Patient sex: M
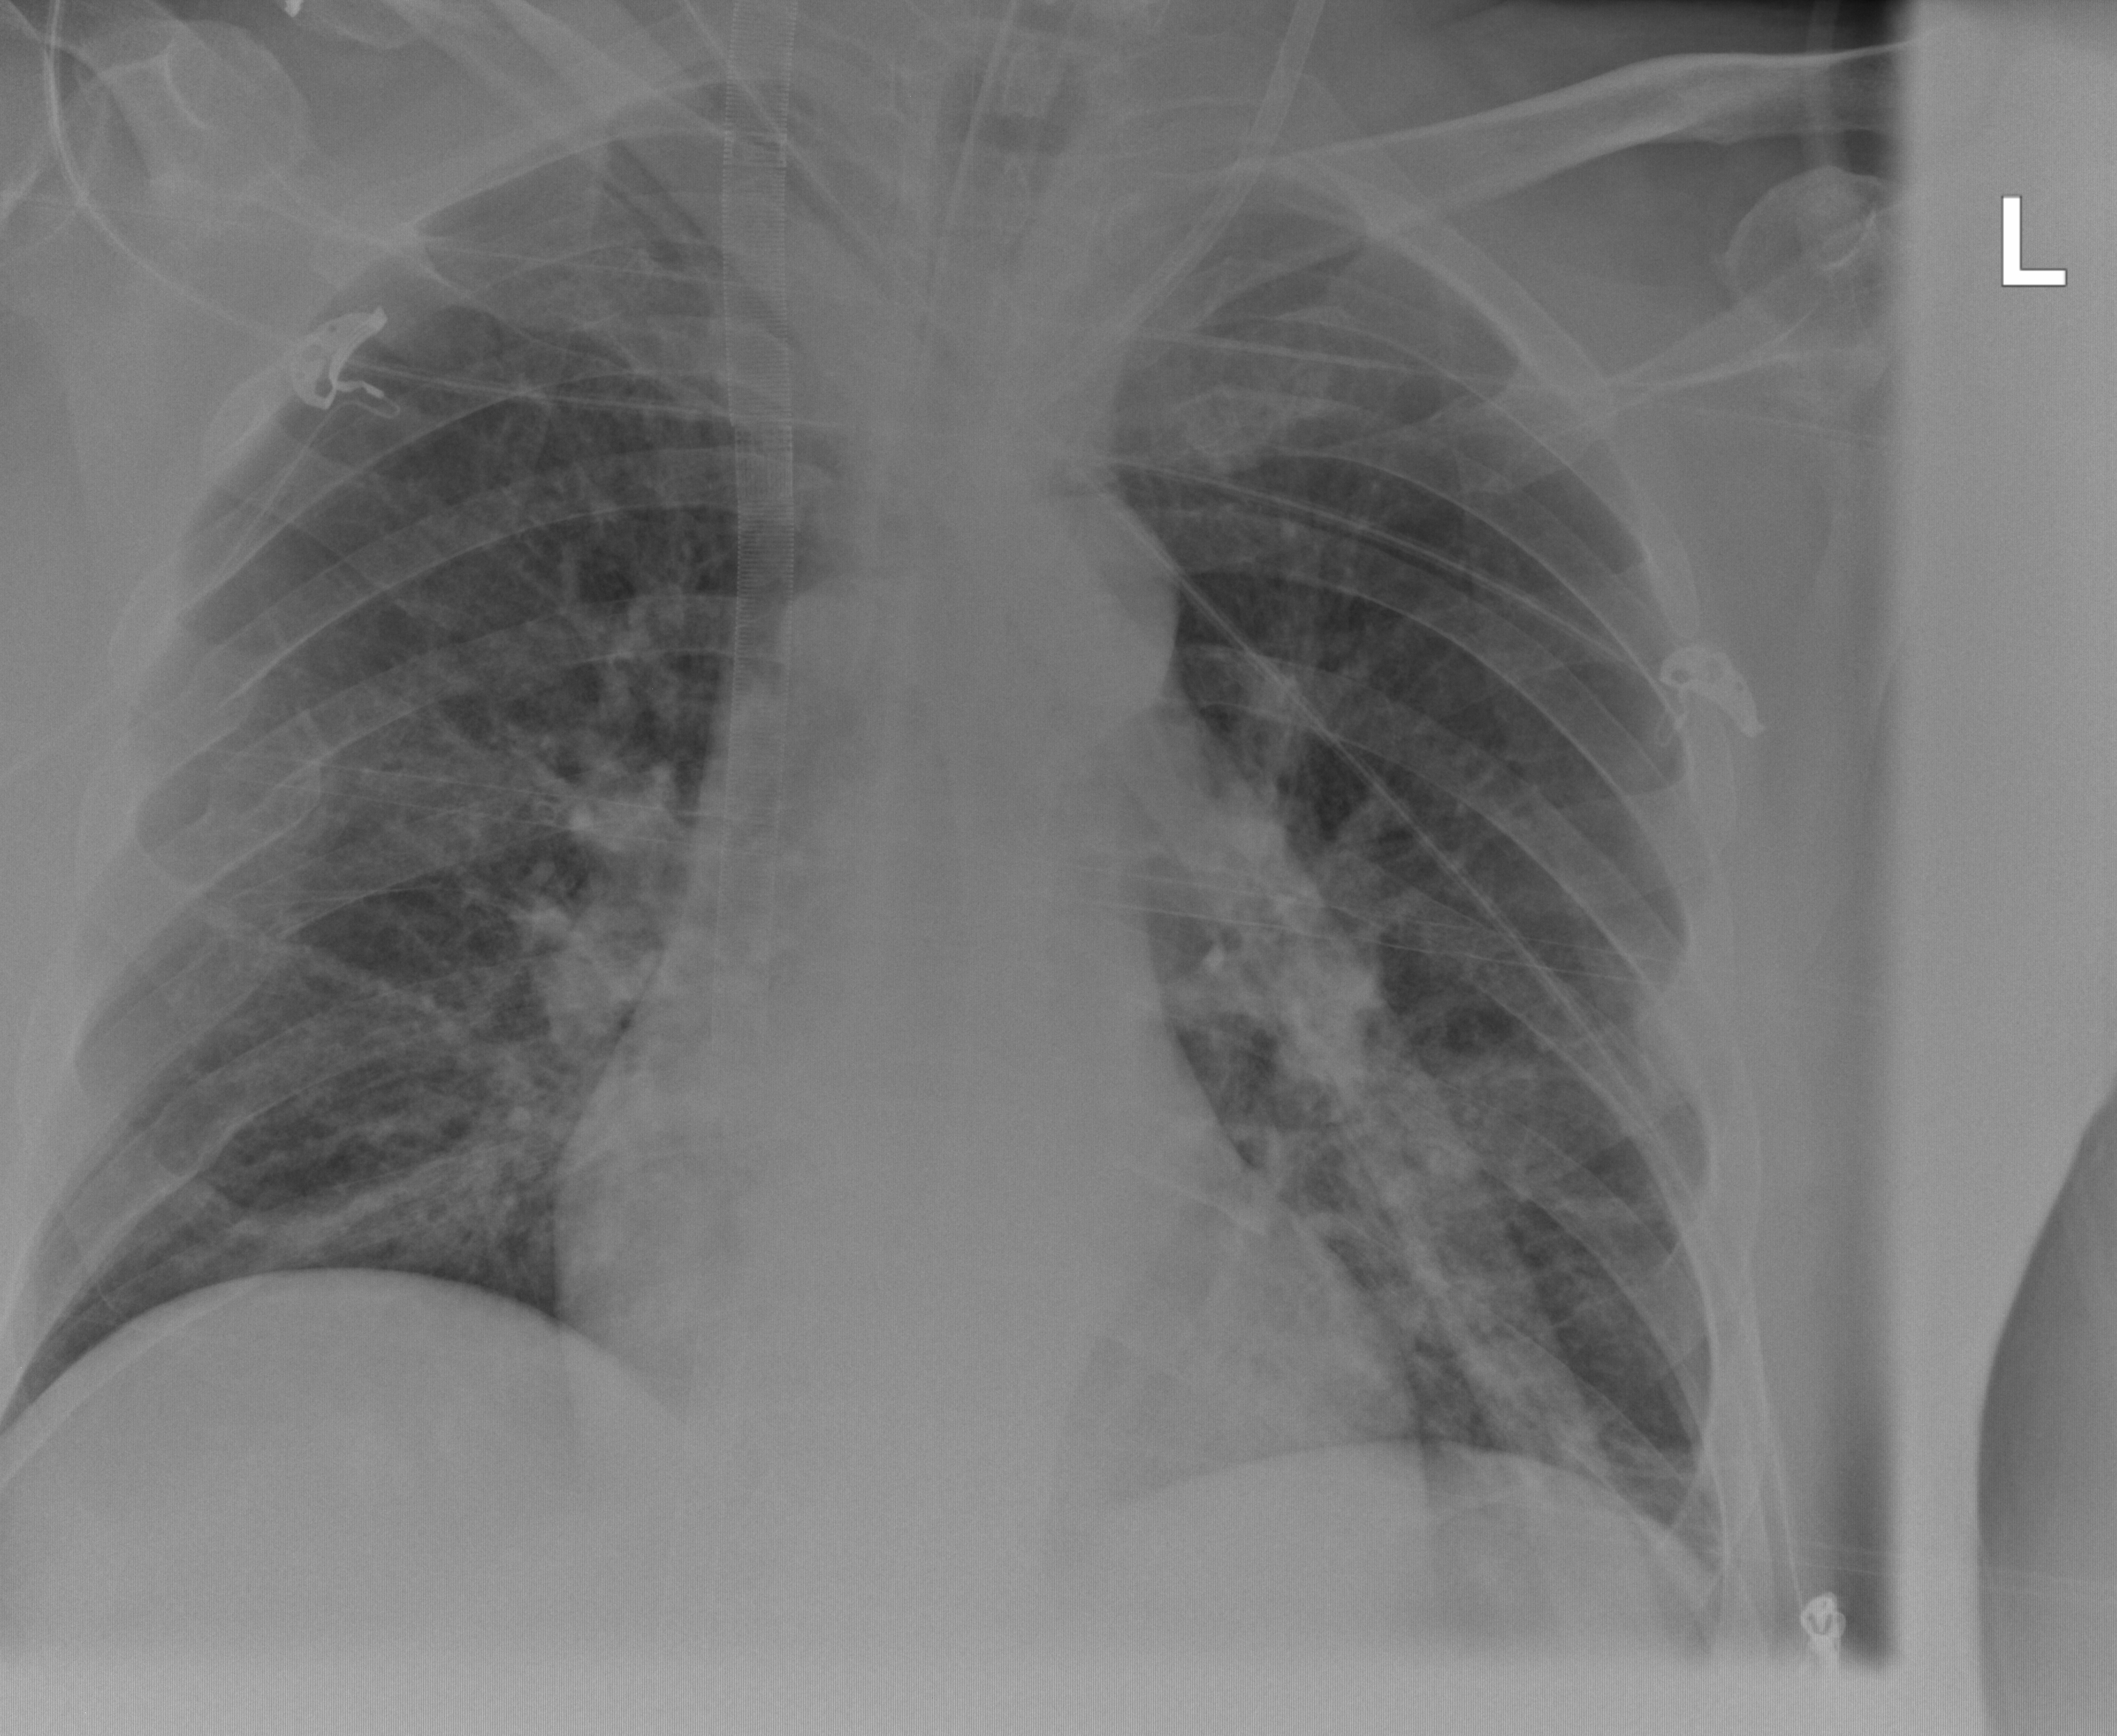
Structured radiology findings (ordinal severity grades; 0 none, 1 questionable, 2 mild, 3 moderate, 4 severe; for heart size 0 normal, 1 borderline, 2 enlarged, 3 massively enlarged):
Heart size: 1
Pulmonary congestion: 2
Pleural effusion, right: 0
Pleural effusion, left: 0
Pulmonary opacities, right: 2
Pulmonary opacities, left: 2
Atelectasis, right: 2
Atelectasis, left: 2